Interaction volume radius: 5 \u00c5
Interaction volume height: 25 \u00c5
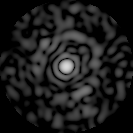
Disorder parameter: 0.8186